Aerial crown-view tile of a tropical tree (Barro Colorado Island, Panama), acquired 20240716:
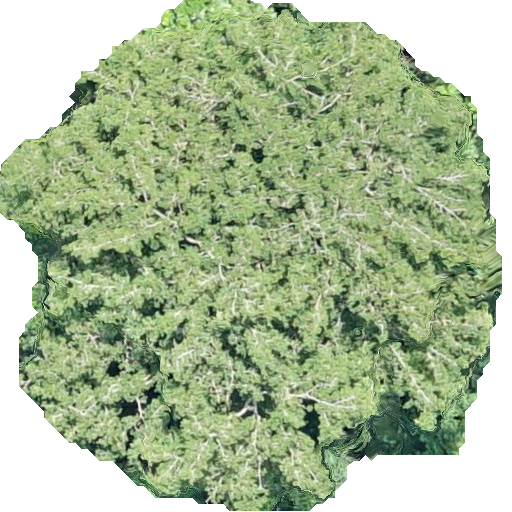
Species: Prioria copaifera
GBIF accepted scientific name: Prioria copaifera
Crown area: 308.373 m²